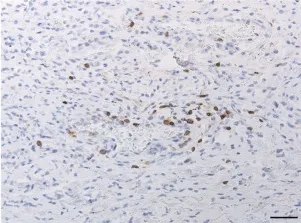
Characterization of lympho-monocytic infiltration. -CD3.
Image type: pathology (pas)